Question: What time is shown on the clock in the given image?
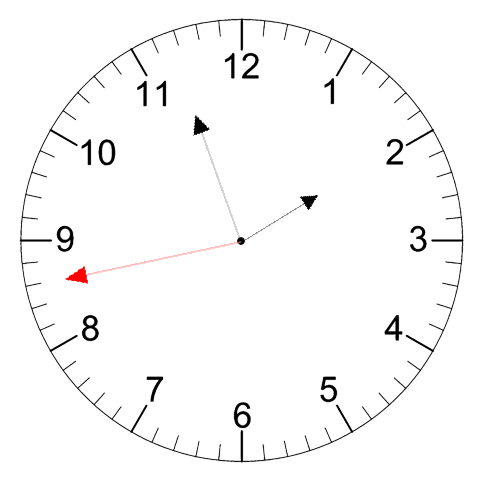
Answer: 01:56:43